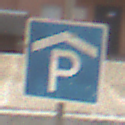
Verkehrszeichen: Parkhaus
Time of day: MorningAfternoon
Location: Outdoor (Urban)
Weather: PartlyCloudy
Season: NotSpecified
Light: Natural